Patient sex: M
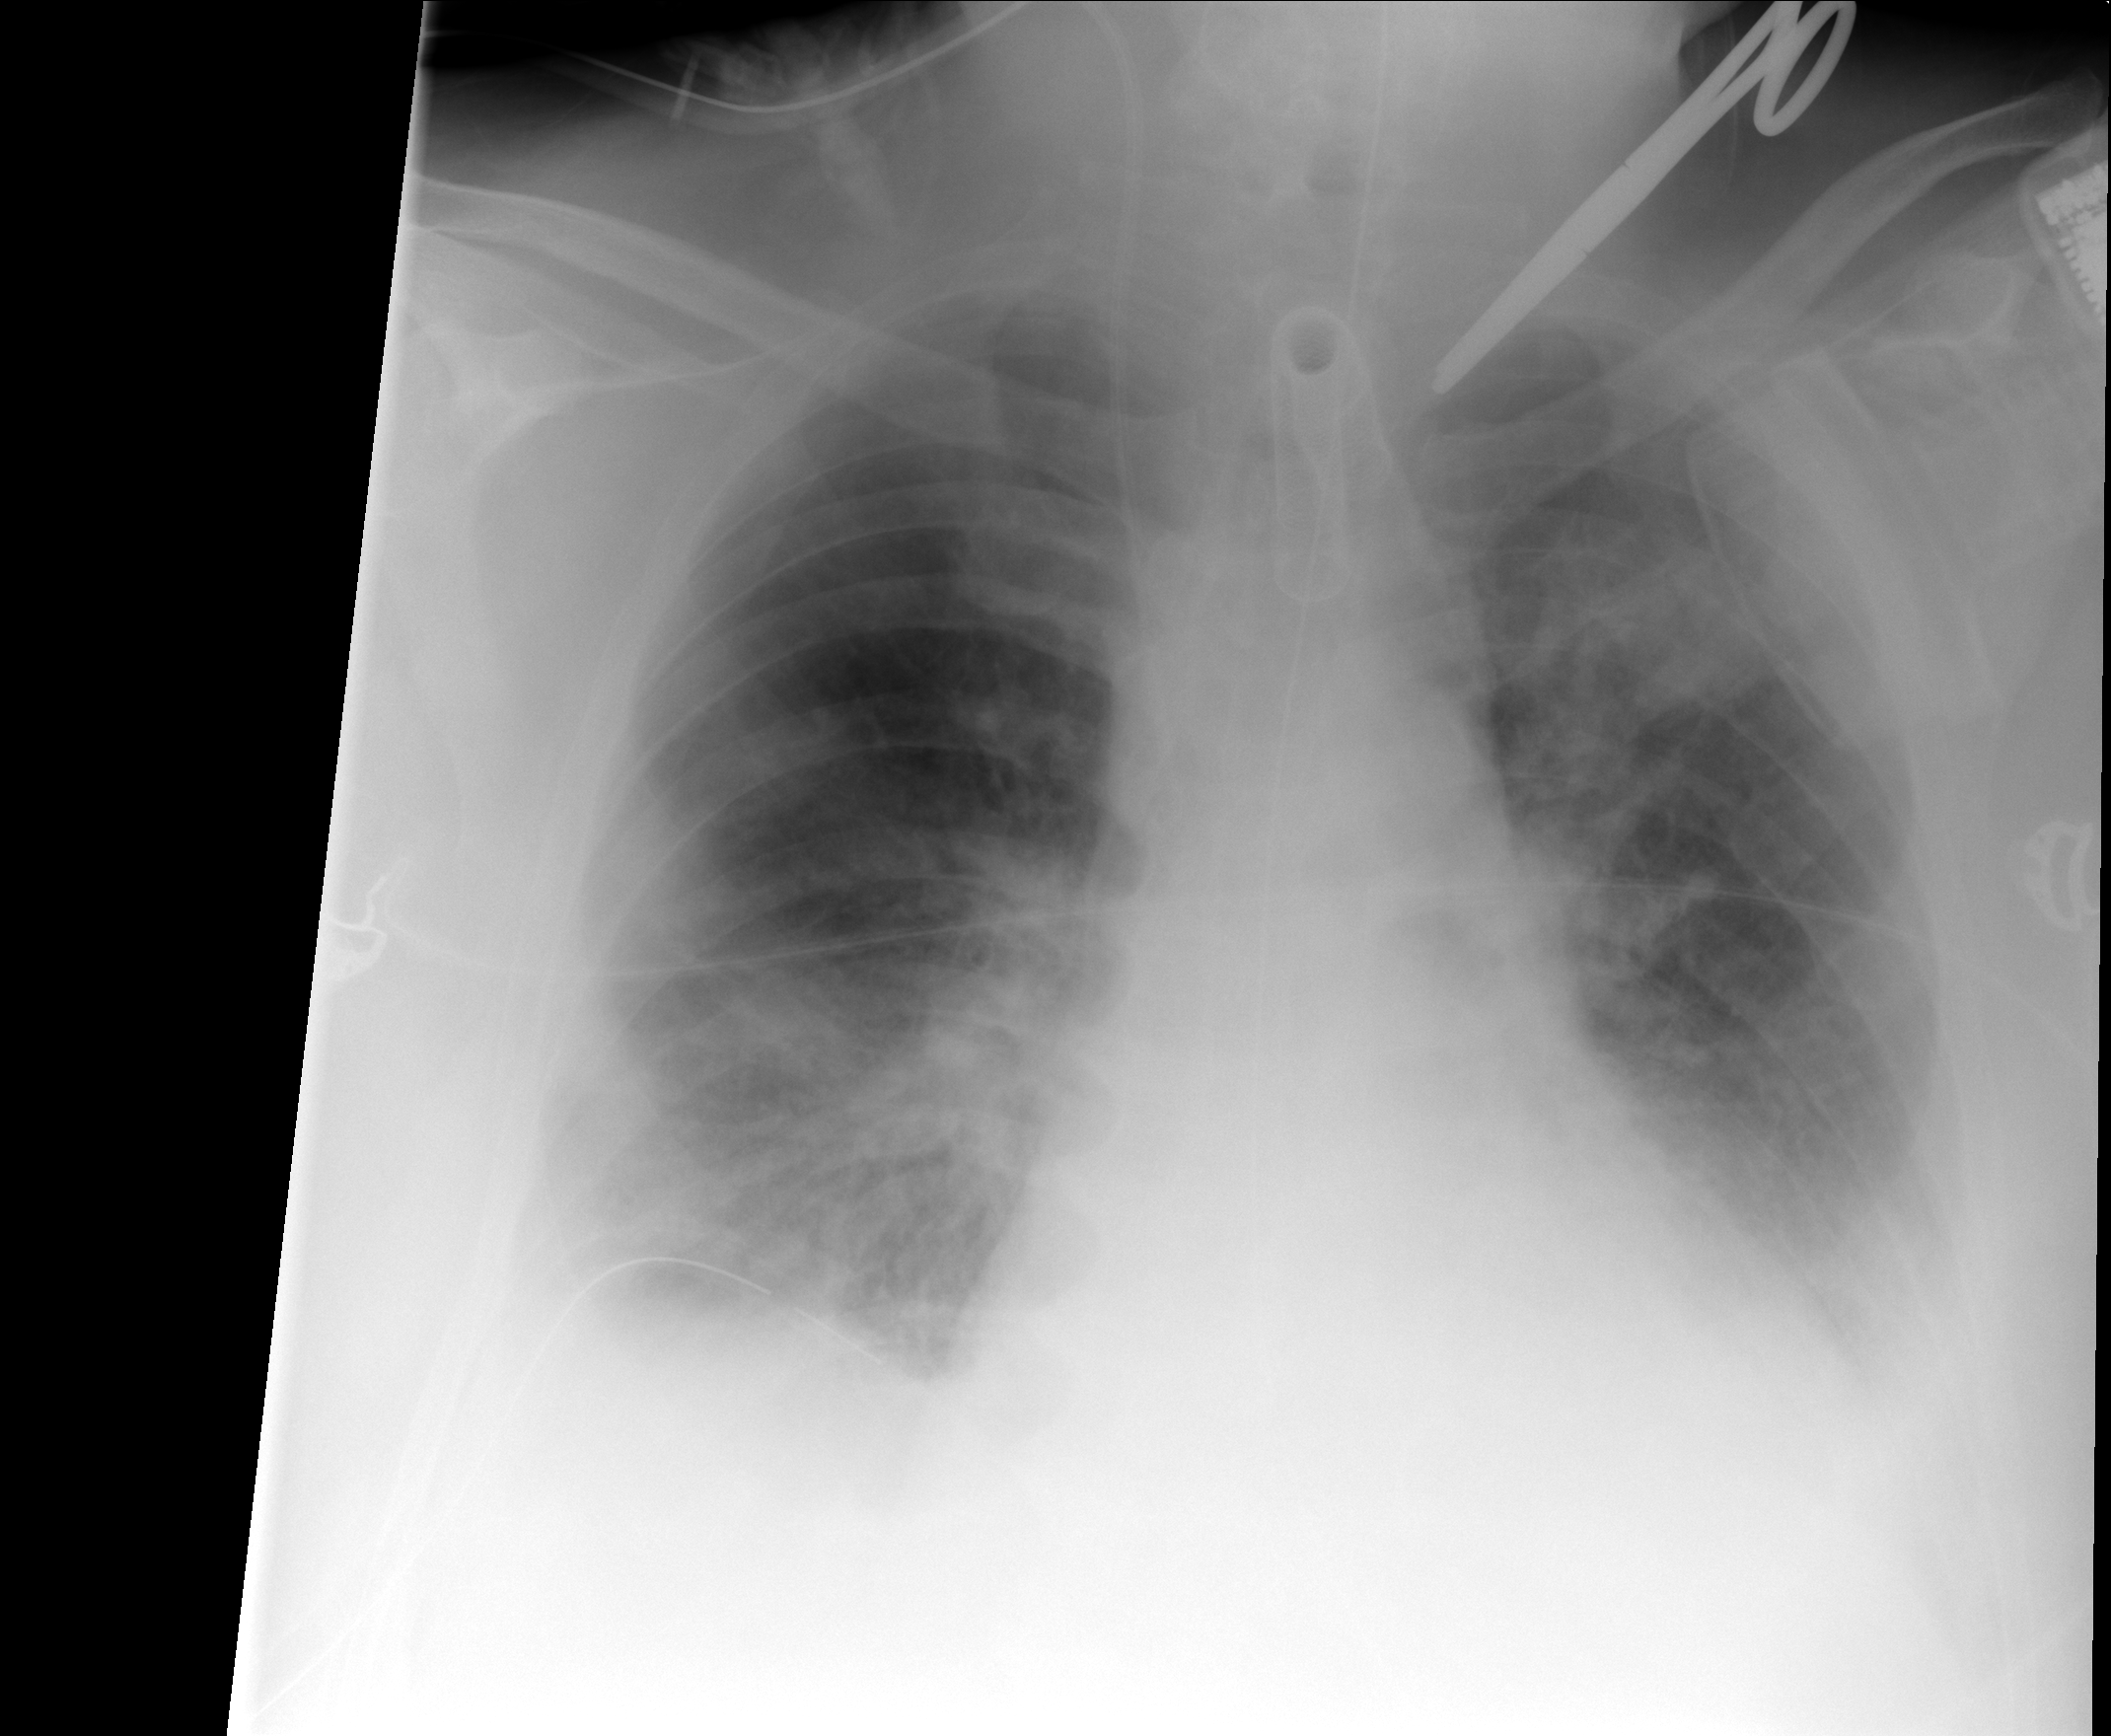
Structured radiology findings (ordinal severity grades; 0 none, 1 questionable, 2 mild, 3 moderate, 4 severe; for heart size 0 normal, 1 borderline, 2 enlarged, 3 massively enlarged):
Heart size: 2
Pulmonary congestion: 3
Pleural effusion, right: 2
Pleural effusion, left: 3
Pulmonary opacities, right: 2
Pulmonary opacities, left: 2
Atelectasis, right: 2
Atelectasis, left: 2